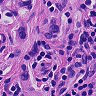
Metastatic tissue present: yes